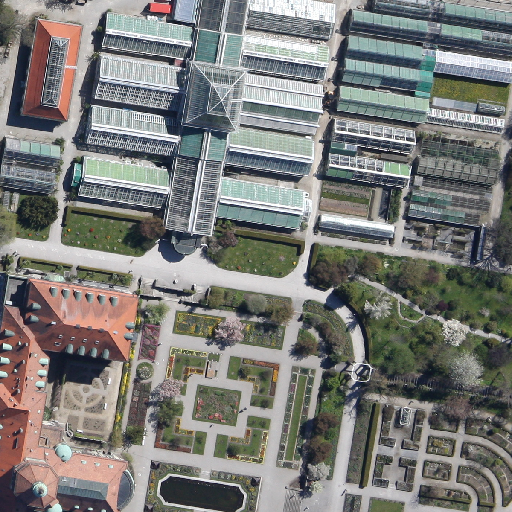
Referring expression: road